Question: How can i have greater than or lesser than in the Searchbox?
below is my search code:
'''
{multipleSearch:true}
'''
Searchbox is showing only this

Is there a settings that i need to set for jgGrid to recognize the field date as Date? it appears that it was being read as text.
below is my colModel for date
'''
{name:'date', index:'date', width:90, editable:false, align:"center", editrules:{required:true}}
'''
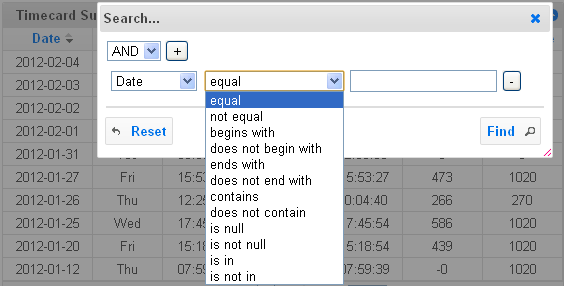
Answer: The behavior which you described exists since introduction of the new filter module in jqGrid. The default behavior is just a little too complex to be described in the "Default" column of the table from <URL>.
If you examine the source code of jqGrid you will find the following <URL>:
'''
numopts : ['eq','ne', 'lt', 'le', 'gt', 'ge', 'nu', 'nn', 'in', 'ni'],
stropts : ['eq', 'ne', 'bw', 'bn', 'ew', 'en', 'cn', 'nc', 'nu', 'nn', 'in', 'ni'],
'''
So if you have defined 'sopt' property in the <URL> for some column of jqGrid you will see the corresponding compare operations. You can set default
If you would define any 'sorttype' value other as default ''string'' the numerical options will be used as the compare operations. Only for undefined 'sorttype', undefined 'searchoptions.sopt' and undefined options of searching options 'prmSearch' of <URL> the behavior which you described will be used.
So you can use for example 'navGrid' in the form
'''
$('#grid').jqGrid('navGrid', '#pager',
{refreshstate: 'current', add: false, edit: false, del: false}, {}, {}, {},
{sopt: ['eq', 'ne', 'lt', 'le', 'gt', 'ge', 'bw', 'bn', 'ew', 'en', 'cn', 'nc', 'nu', 'nn', 'in', 'ni']}
);
'''
Another possibility is to define the 'searchoptions.sopt' directly for the 'date' column:
'''
{name: 'date', index: 'date', width: 90, align: "center", editrules: {required: true},
searchoptions: {sopt: ['eq', 'ne', 'lt', 'le', 'gt', 'ge']}}
'''
You can include all operation which you want to have for the corresponding column depend on the type of the data inside.
What I really recommend you to do is to use <URL>. In the projects which I developed for the customers I define in one JavaScript file which I include in all pages different templates for different types of data. For example
'''
var initDate = function (elem) {
$(elem).datepicker({
dateFormat: 'dd-M-yy',
autoSize: true,
changeYear: true,
changeMonth: true,
showButtonPanel: true,
showWeek: true
});
},
dateTemplate = {width: 80, align: 'center', sorttype: 'date',
formatter: 'date', formatoptions: { newformat: 'm/d/Y' }, datefmt: 'm/d/Y',
editoptions: {date: true, dataInit: initDate },
searchoptions: { sopt: ['eq', 'ne', 'lt', 'le', 'gt', 'ge'], dataInit: initDate }};
'''
If you have defined the 'dateTemplate' variable you can use it like
'''
{name:'date', index:'date', editrules: {required: true}, template: dateTemplate }
'''